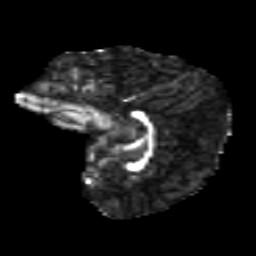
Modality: FA
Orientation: sagittal
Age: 10
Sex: male
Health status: ill
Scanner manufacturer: ge
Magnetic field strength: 3 T
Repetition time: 6.752 s
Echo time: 0.079 s